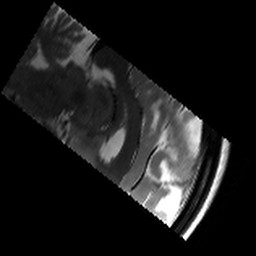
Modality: T2w
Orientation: sagittal
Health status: healthy
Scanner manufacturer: siemens
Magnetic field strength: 3 T
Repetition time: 8.02 s
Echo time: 0.08 s